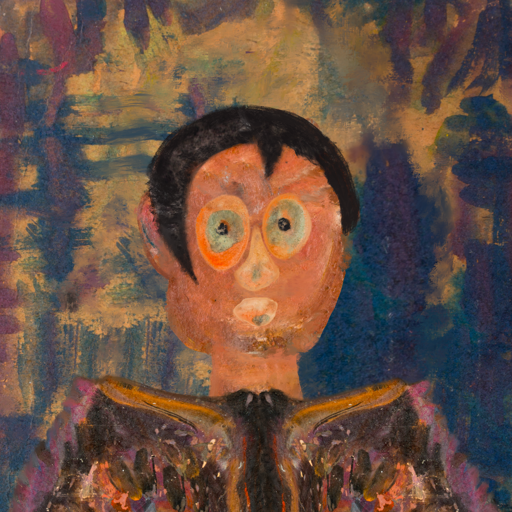
Background: InTheSun, Head And Neck Front: Boggyland, Face Front: Childish, Bust: Gypsy_Queen, Hair Front: Roy_Bahadur, Head Accessory: Blank, Second Necklace: Blank, Necklace: Blank, Baby: Blank